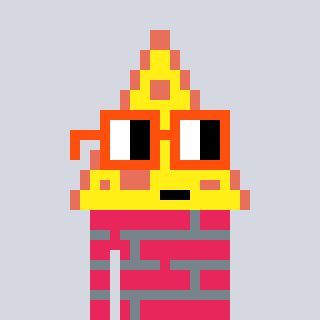
a pixel art character with square orange glasses, a pizza-shaped head and a redpinkish-colored body on a cool background